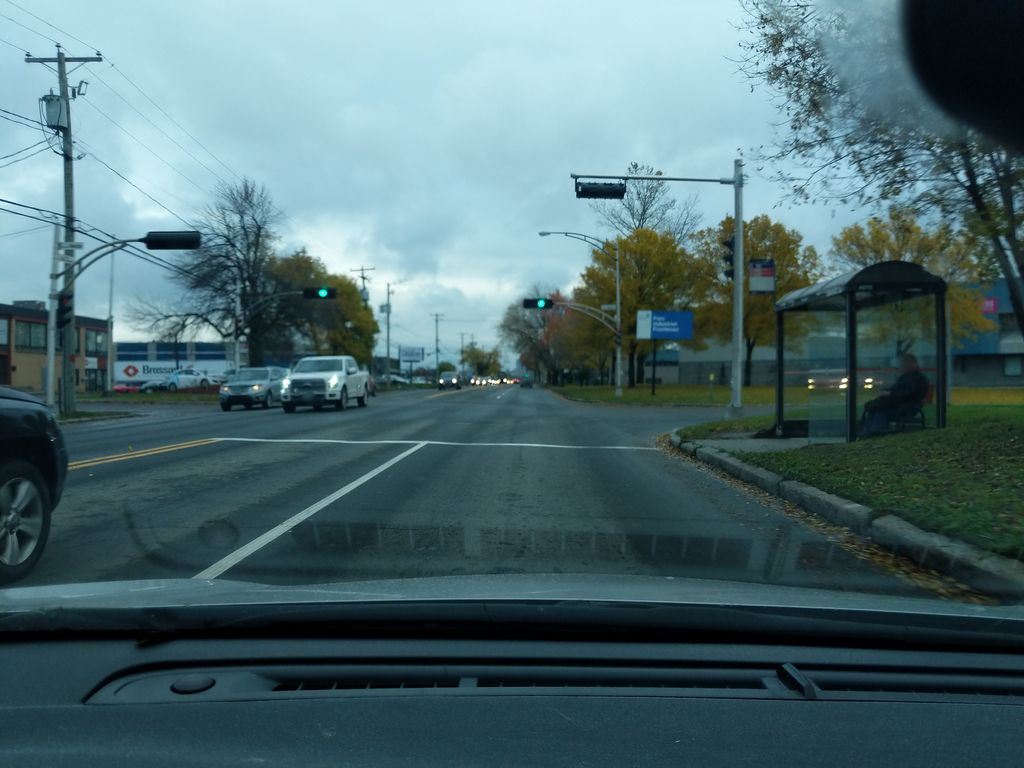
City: quebec_city